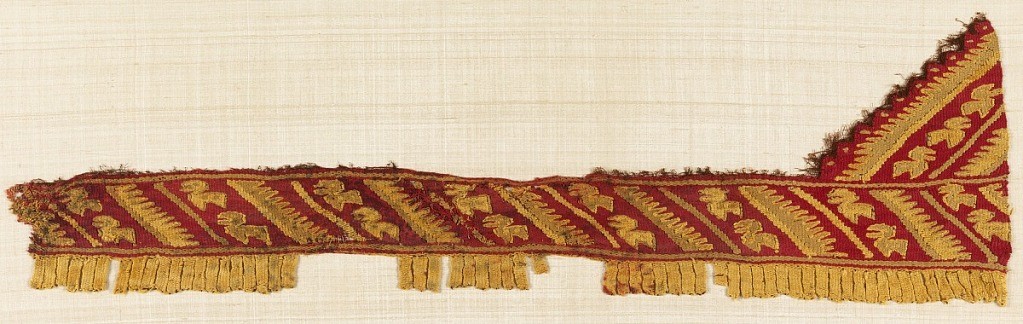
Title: Fragment
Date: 1100
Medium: cotton, wool Technique: slit tapestry, use of non-horizontal wefts
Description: Border strip with flat tapestry woven fringe. Slanting bands of stylized bird motifs. Tan on red background.